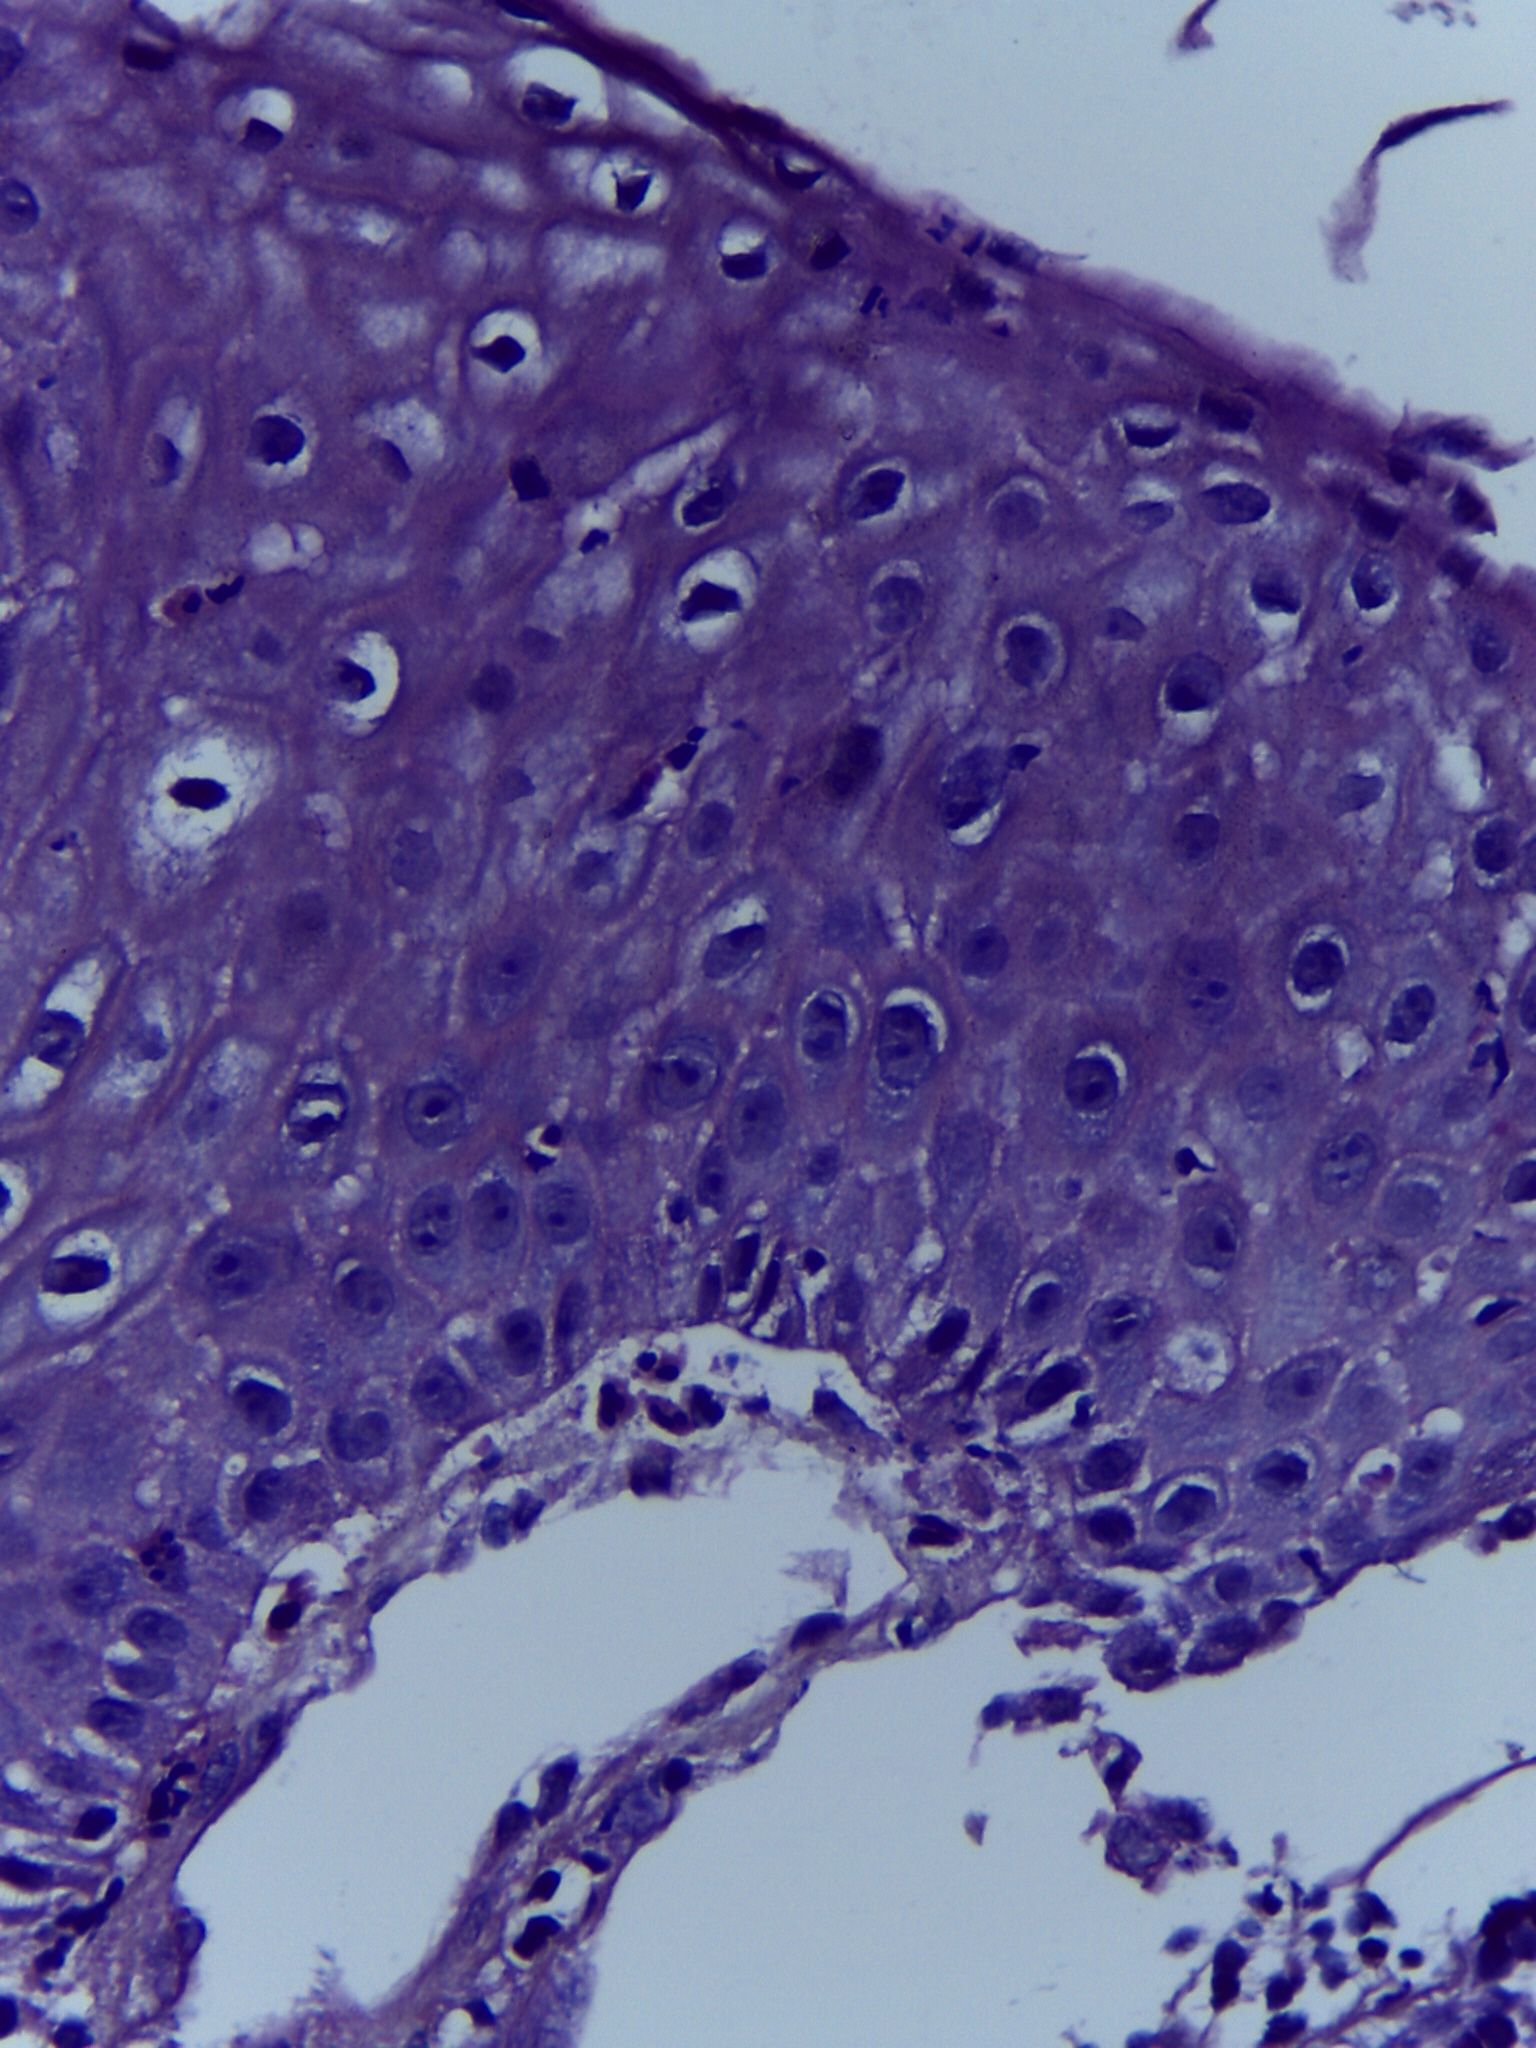
Diagnosis: OSCC